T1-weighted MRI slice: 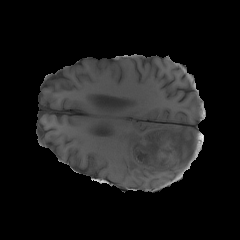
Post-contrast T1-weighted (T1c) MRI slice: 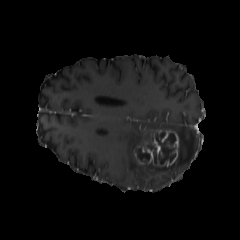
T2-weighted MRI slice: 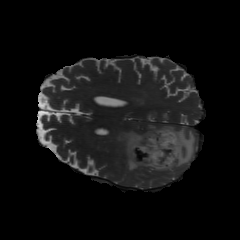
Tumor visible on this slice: yes